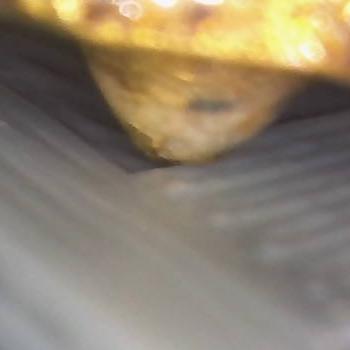
Flow rate: 78%